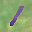
Label: 1